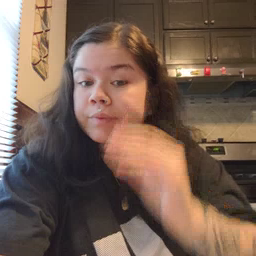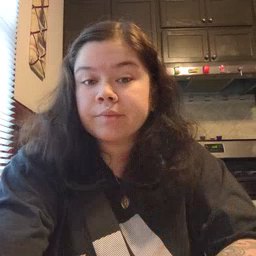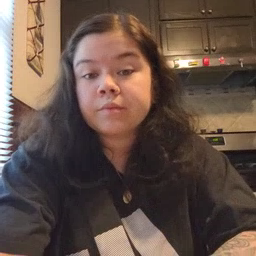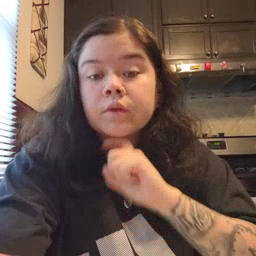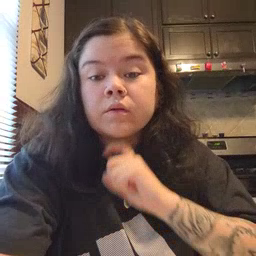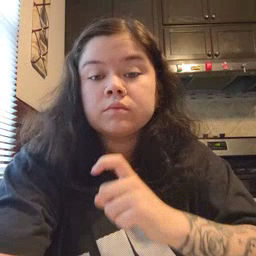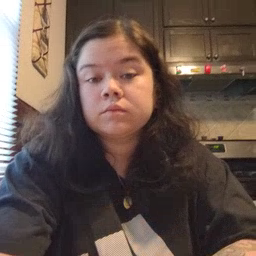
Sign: garbage